Question: I have started a new iPad project using this application. I am not a huge fan of creating stuff using Interface Builder, but for this project in particular I have to use that.
I need to create a custom cell to use on the 'MasterViewController'. This cell will contain a switch and a label. Using interface builder, I have dragged these elements to what is called Prototype Cells inside what is called 'TableView' Prototype Content.
This is what I get.

Now how do I use that inside 'tableView:cellForRowIndexPath:'? Do I have to have outlets to use that 'UILabel' and 'UISwitch'? How do I do that?
thanks
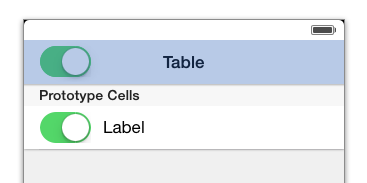
Answer: First create 'UITableViewCell' subclass and set it to your Prototype Cell in Storyboard.
Second Give your Prototype cell a reuse identifier in Storyboard.
Create 'IBOutlet' of your 'UILabel' and 'UISwitch' in your newly created subclass of 'UITableViewCell'
Import your custom cell class into your viewcontroller.m file
In your 'cellForRowAtIndexPath:' method dequeue your custom cell
'''
-(UITableViewCell*)tableView:(UITableView*)tableView cellForRowAtIndexPath:(NSIndexPath *)indexPath
{
static NSString *cellID = @"cell"; // identifier you have entered in storyboards
CustomCell *cell = [tableView dequeueReusableCellWithIdentifier:cellID];
if(!cell)
{
cell = [[CustomCell alloc]initWithStyle:UITableViewCellStyleDefault reuseIdentifier:cellID];
}
//access your custom cell properties from now on
cell.mySwith // or whatever name you gave it in your outlet
return cell;
}
'''